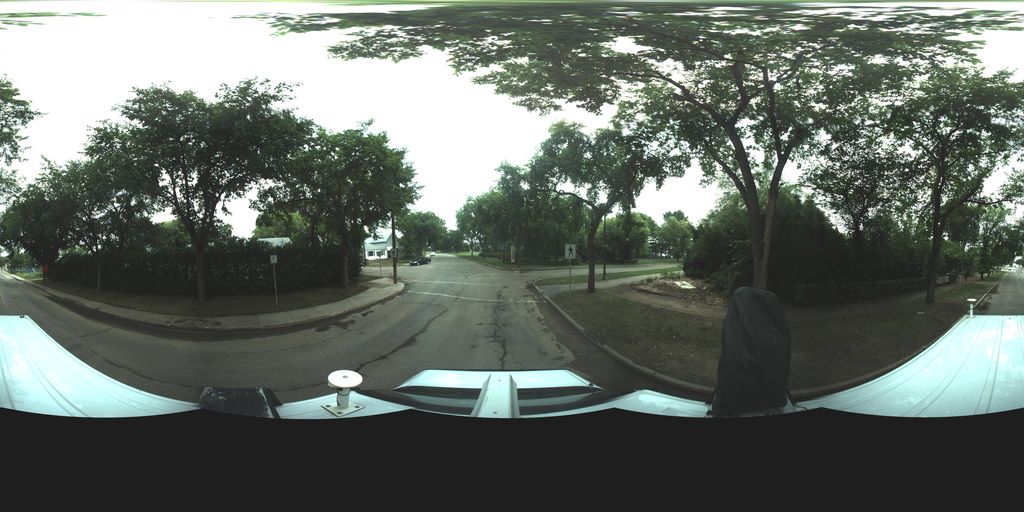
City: saskatoon